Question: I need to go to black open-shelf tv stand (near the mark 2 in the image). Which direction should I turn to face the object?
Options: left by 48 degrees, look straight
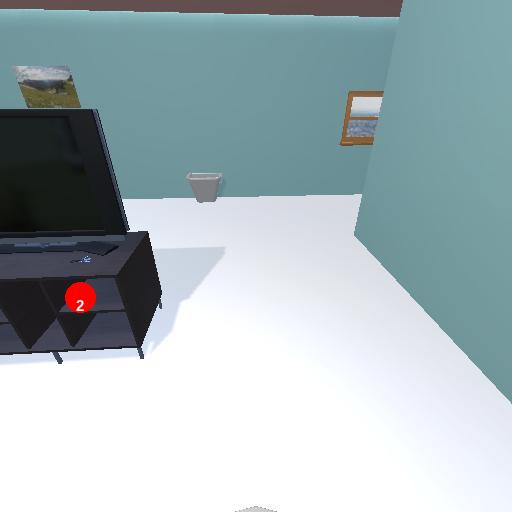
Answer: left by 48 degrees